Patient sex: M
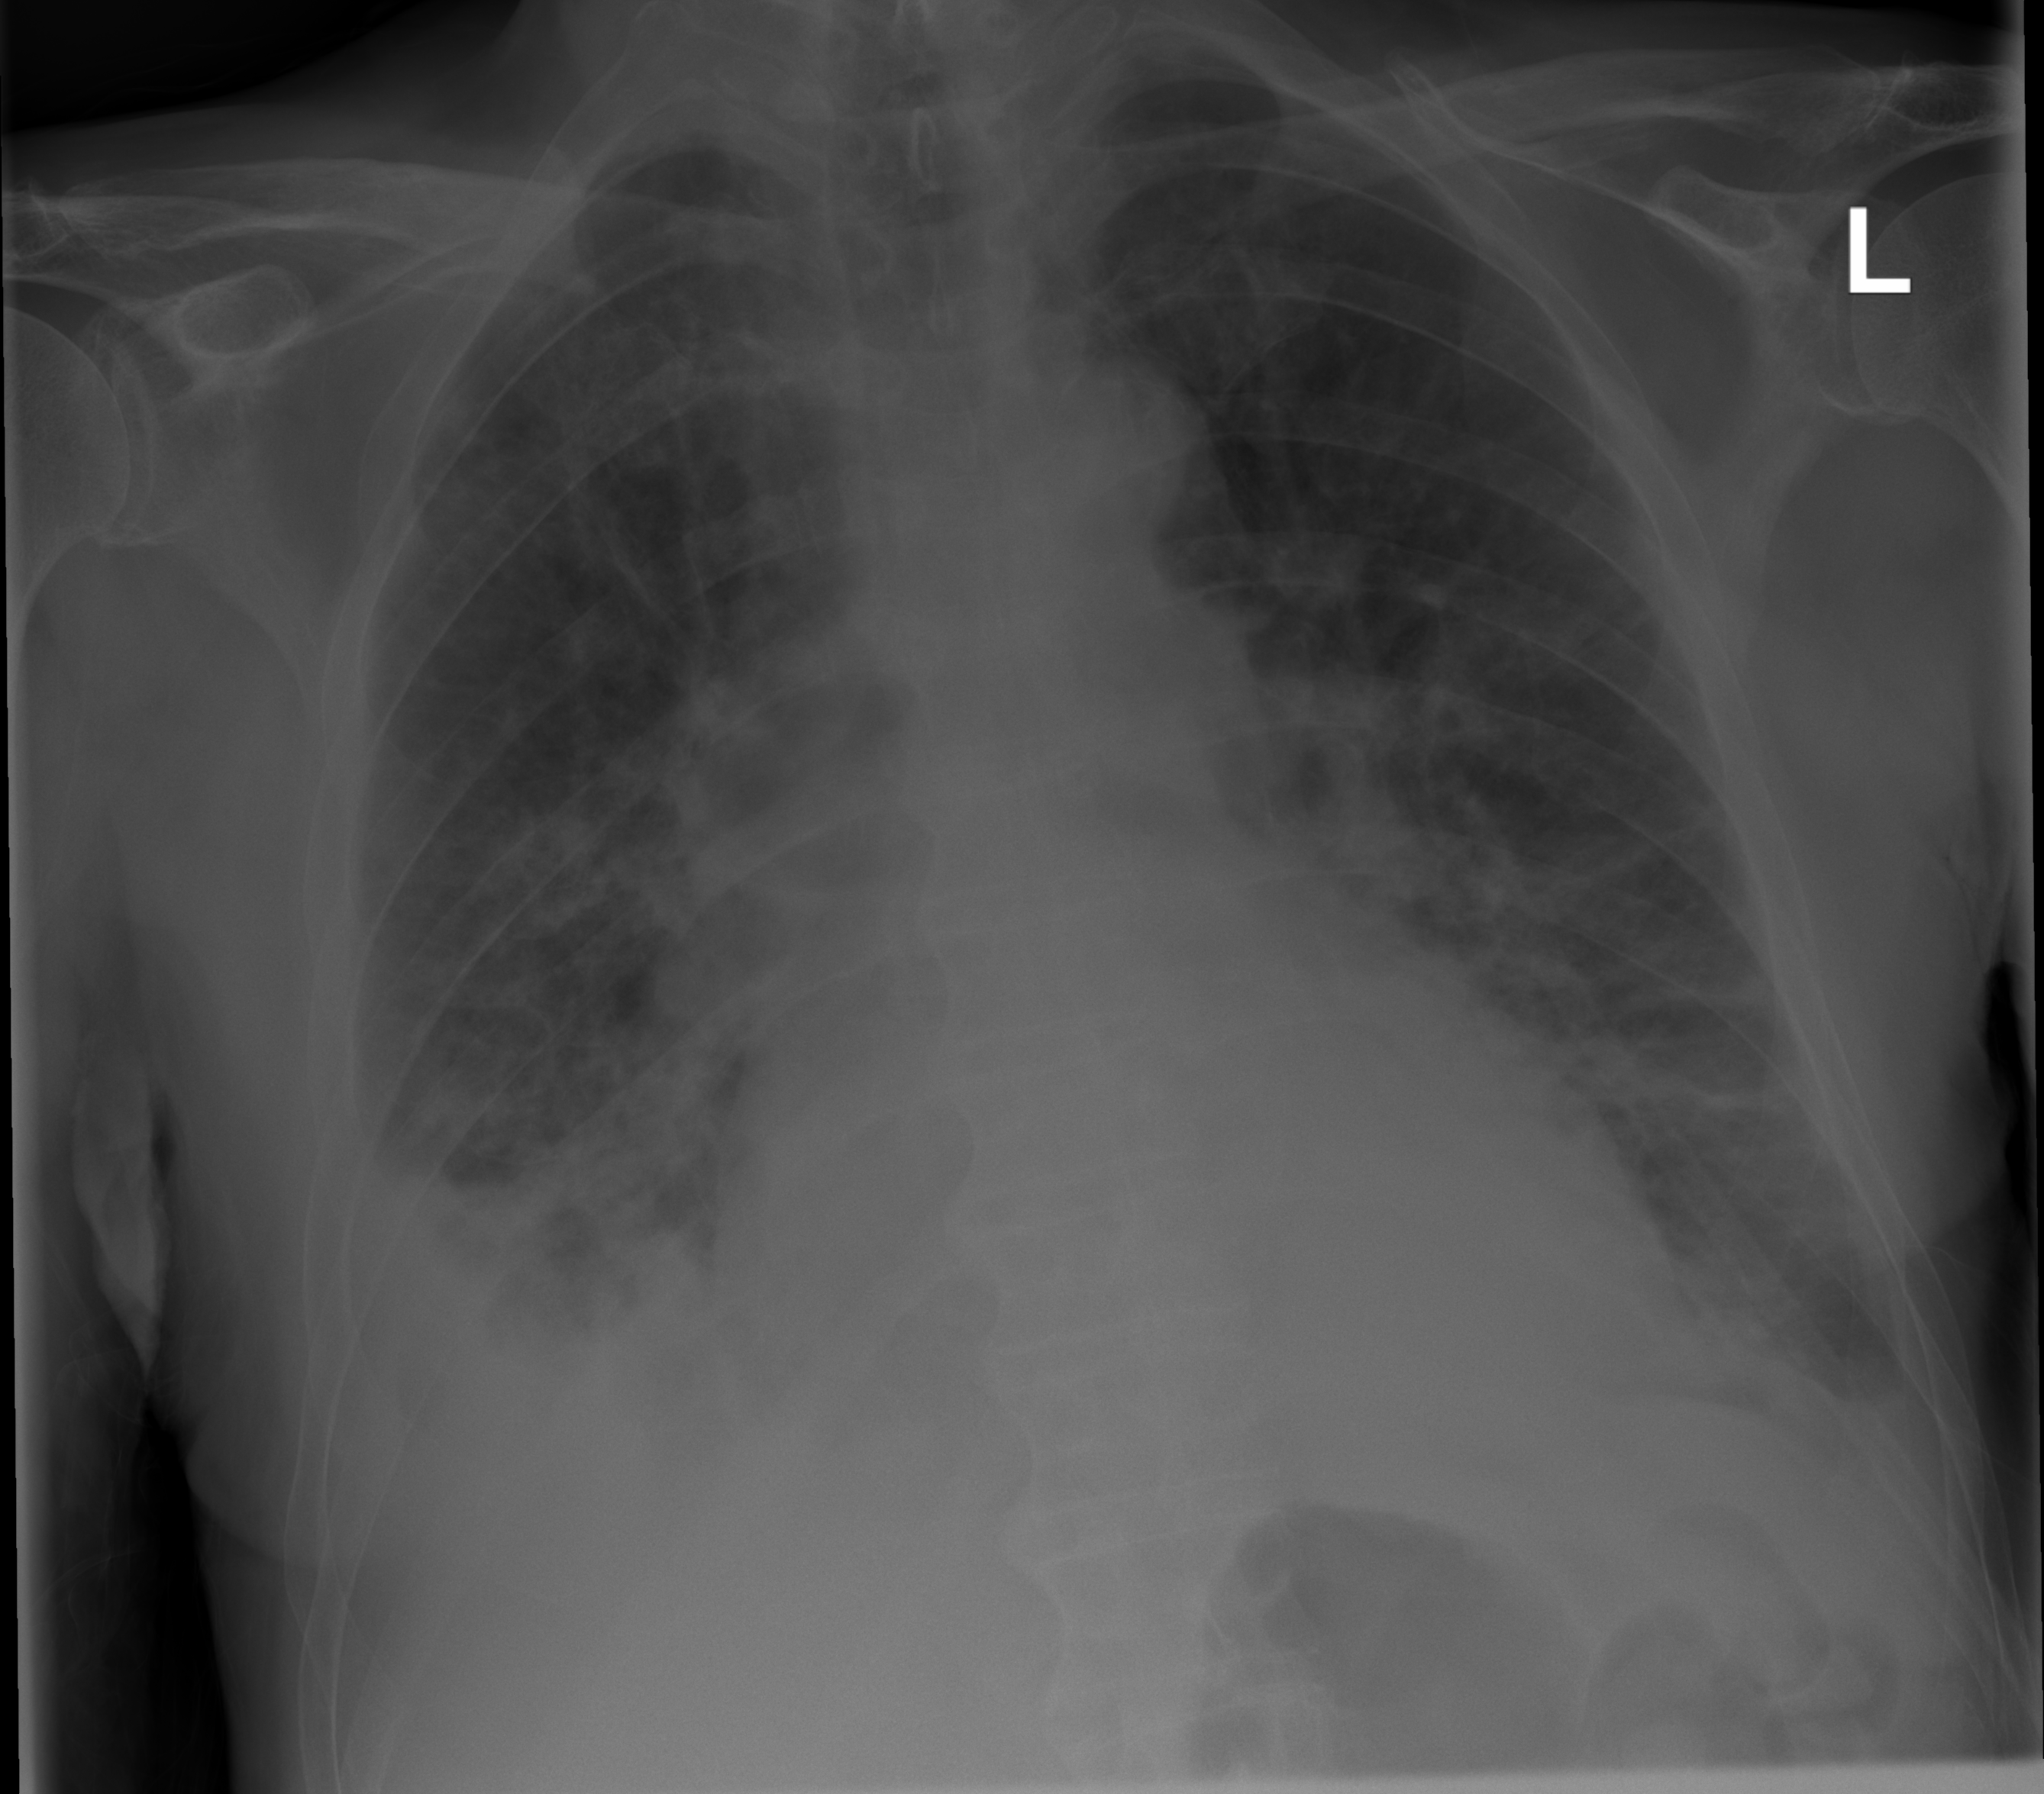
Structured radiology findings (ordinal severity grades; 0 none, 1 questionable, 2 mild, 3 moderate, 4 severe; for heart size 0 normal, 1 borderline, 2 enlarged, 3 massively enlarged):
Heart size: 2
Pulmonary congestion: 3
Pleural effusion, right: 3
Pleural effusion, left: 1
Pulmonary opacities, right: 3
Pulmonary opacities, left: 2
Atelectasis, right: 3
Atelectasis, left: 2